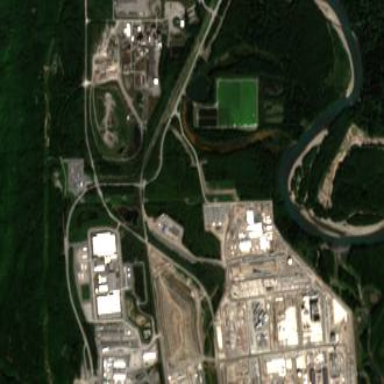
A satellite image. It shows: Industrial area primarily used for gas-related activities.